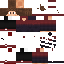
A male human skin with dark skin, wearing brown long hair dressed in a blue hoodie and black pants, featuring a closed mouth.